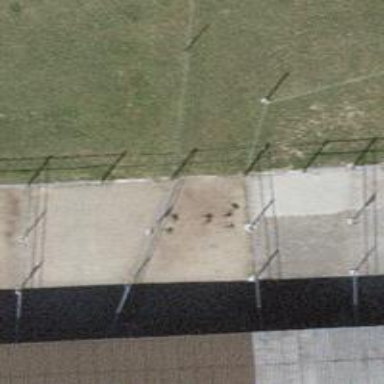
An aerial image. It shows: Fence is in the image.